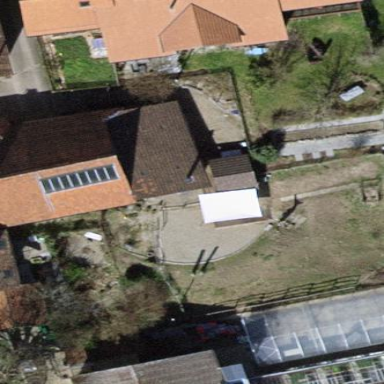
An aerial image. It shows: Detached building with gabled roof.